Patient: sex F, age 58
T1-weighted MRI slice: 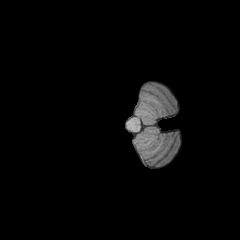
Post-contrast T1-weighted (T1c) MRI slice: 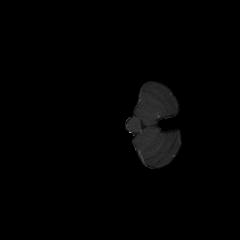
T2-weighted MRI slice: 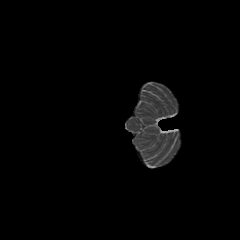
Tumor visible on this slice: no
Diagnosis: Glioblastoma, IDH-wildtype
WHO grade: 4